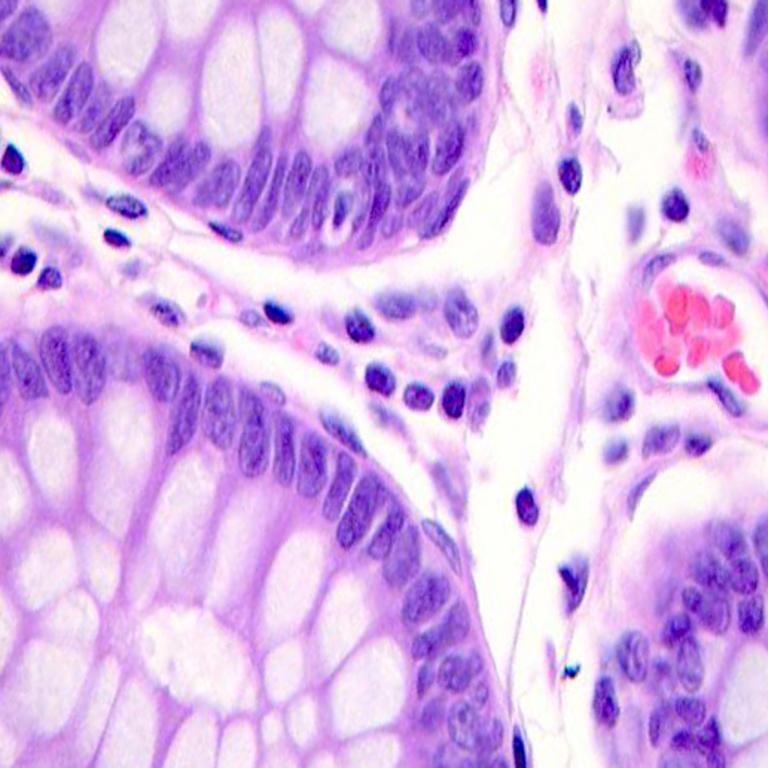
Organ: colon
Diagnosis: benign